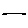
Label: line